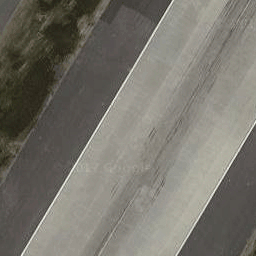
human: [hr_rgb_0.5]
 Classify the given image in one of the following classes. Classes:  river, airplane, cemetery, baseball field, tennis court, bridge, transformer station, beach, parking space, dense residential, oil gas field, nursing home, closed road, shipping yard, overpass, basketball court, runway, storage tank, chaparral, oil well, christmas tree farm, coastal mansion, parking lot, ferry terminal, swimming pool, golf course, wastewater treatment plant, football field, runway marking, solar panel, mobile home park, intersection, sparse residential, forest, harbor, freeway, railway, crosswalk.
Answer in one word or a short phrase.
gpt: runway